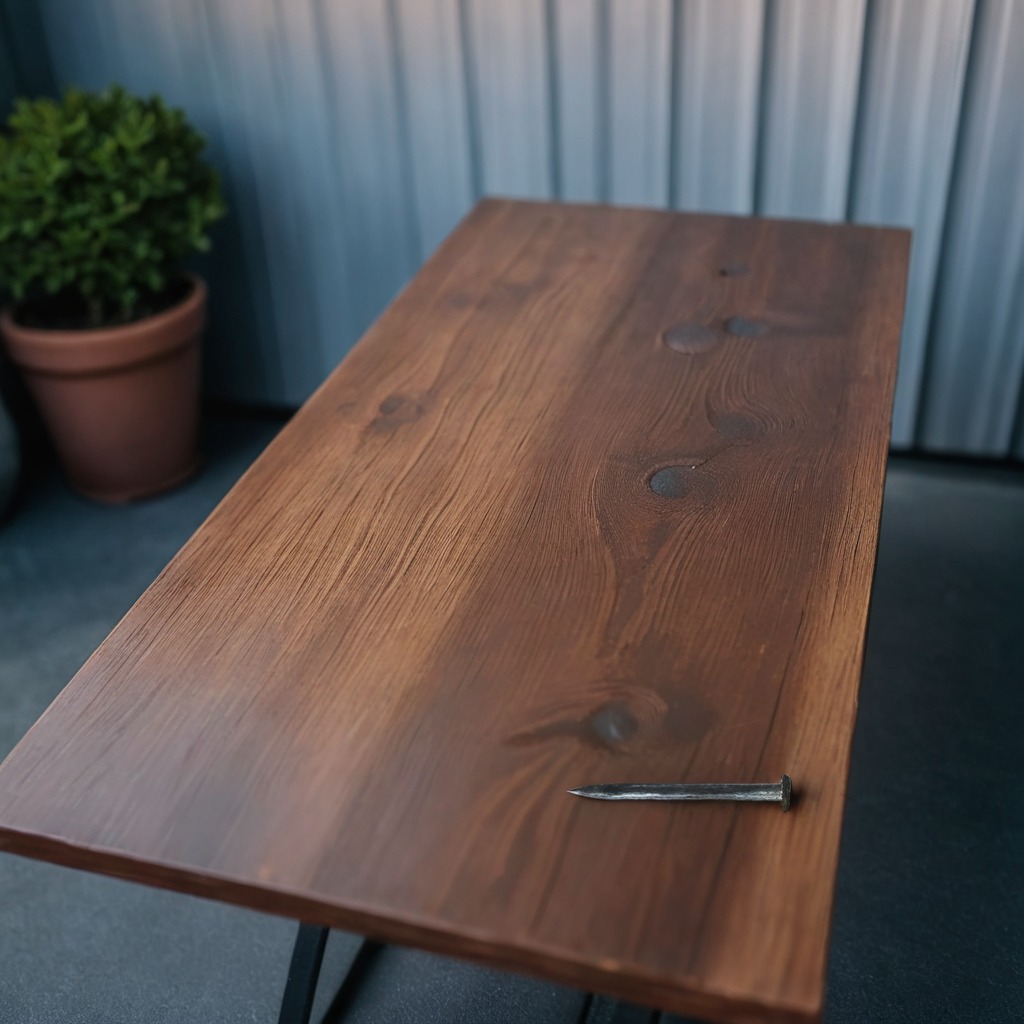
A nail is lying on the table.